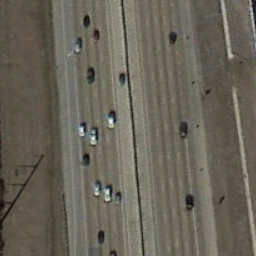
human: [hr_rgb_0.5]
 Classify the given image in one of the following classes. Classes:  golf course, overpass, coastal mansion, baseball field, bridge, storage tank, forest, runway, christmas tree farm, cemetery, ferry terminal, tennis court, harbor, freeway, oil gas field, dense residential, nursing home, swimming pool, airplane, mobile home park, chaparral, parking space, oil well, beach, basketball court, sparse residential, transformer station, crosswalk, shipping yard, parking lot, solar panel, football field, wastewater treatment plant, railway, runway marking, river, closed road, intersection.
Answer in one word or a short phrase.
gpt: freeway